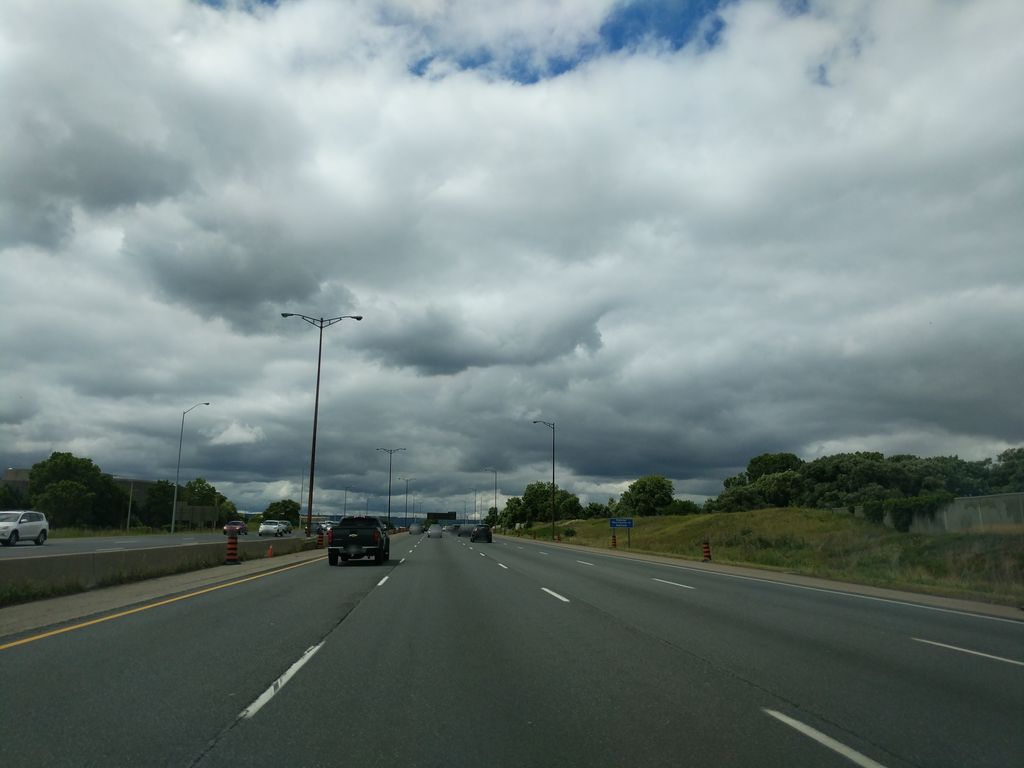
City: hamilton